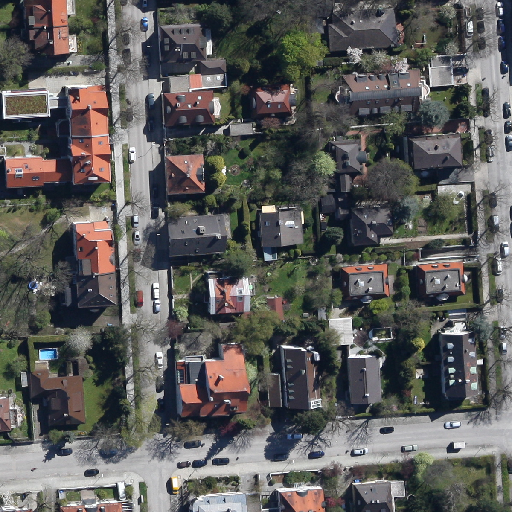
Referring expression: sidewalk along with tree